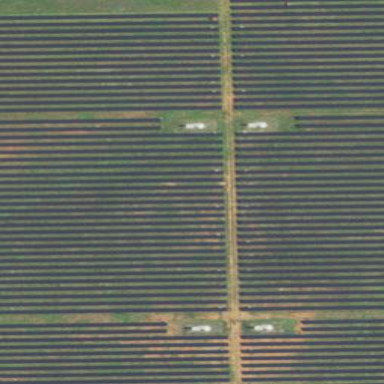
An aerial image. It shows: Solar power plant enclosed by fence. The plant generates electricity using photovoltaic technology.